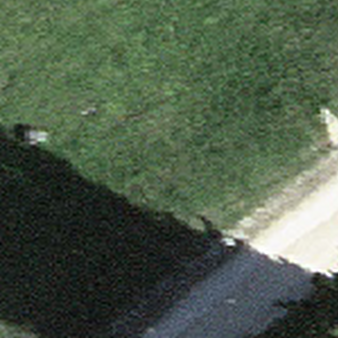
Label: other